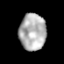
Tissue: prostate
Cell type: T cells
Senescence score: 0.2972
Nuclear area (px): 962
Mean DAPI intensity: 176.436